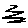
Label: zigzag